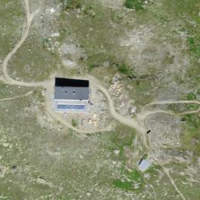
EUNIS habitat code: 26
Species observed at this site:
Kalmia procumbens
Marmota marmota
Geum reptans